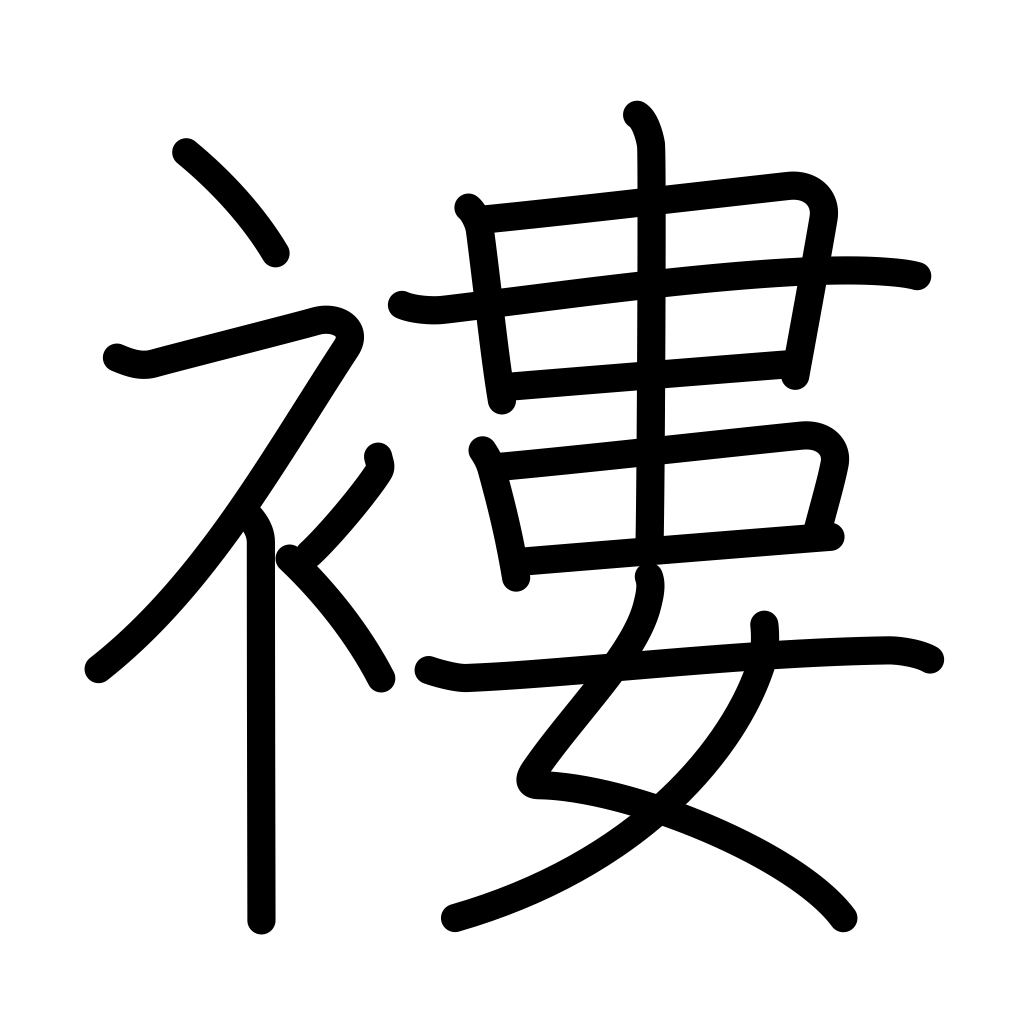
Meaning: rags